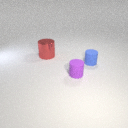
small blue rubber cylinder in front of large red metal cylinder